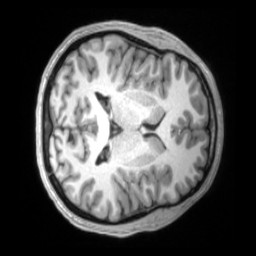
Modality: T1w
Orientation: axial
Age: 24
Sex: male
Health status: ill
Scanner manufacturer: siemens
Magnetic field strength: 3 T
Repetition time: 2.2 s
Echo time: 0.00157 s